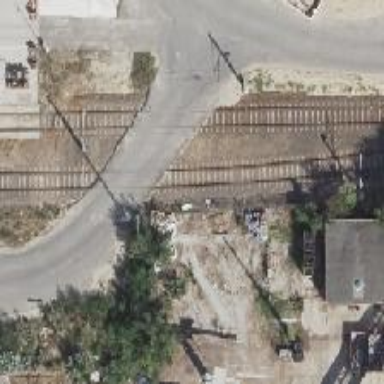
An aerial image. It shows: Level crossing along the railway.